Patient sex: M
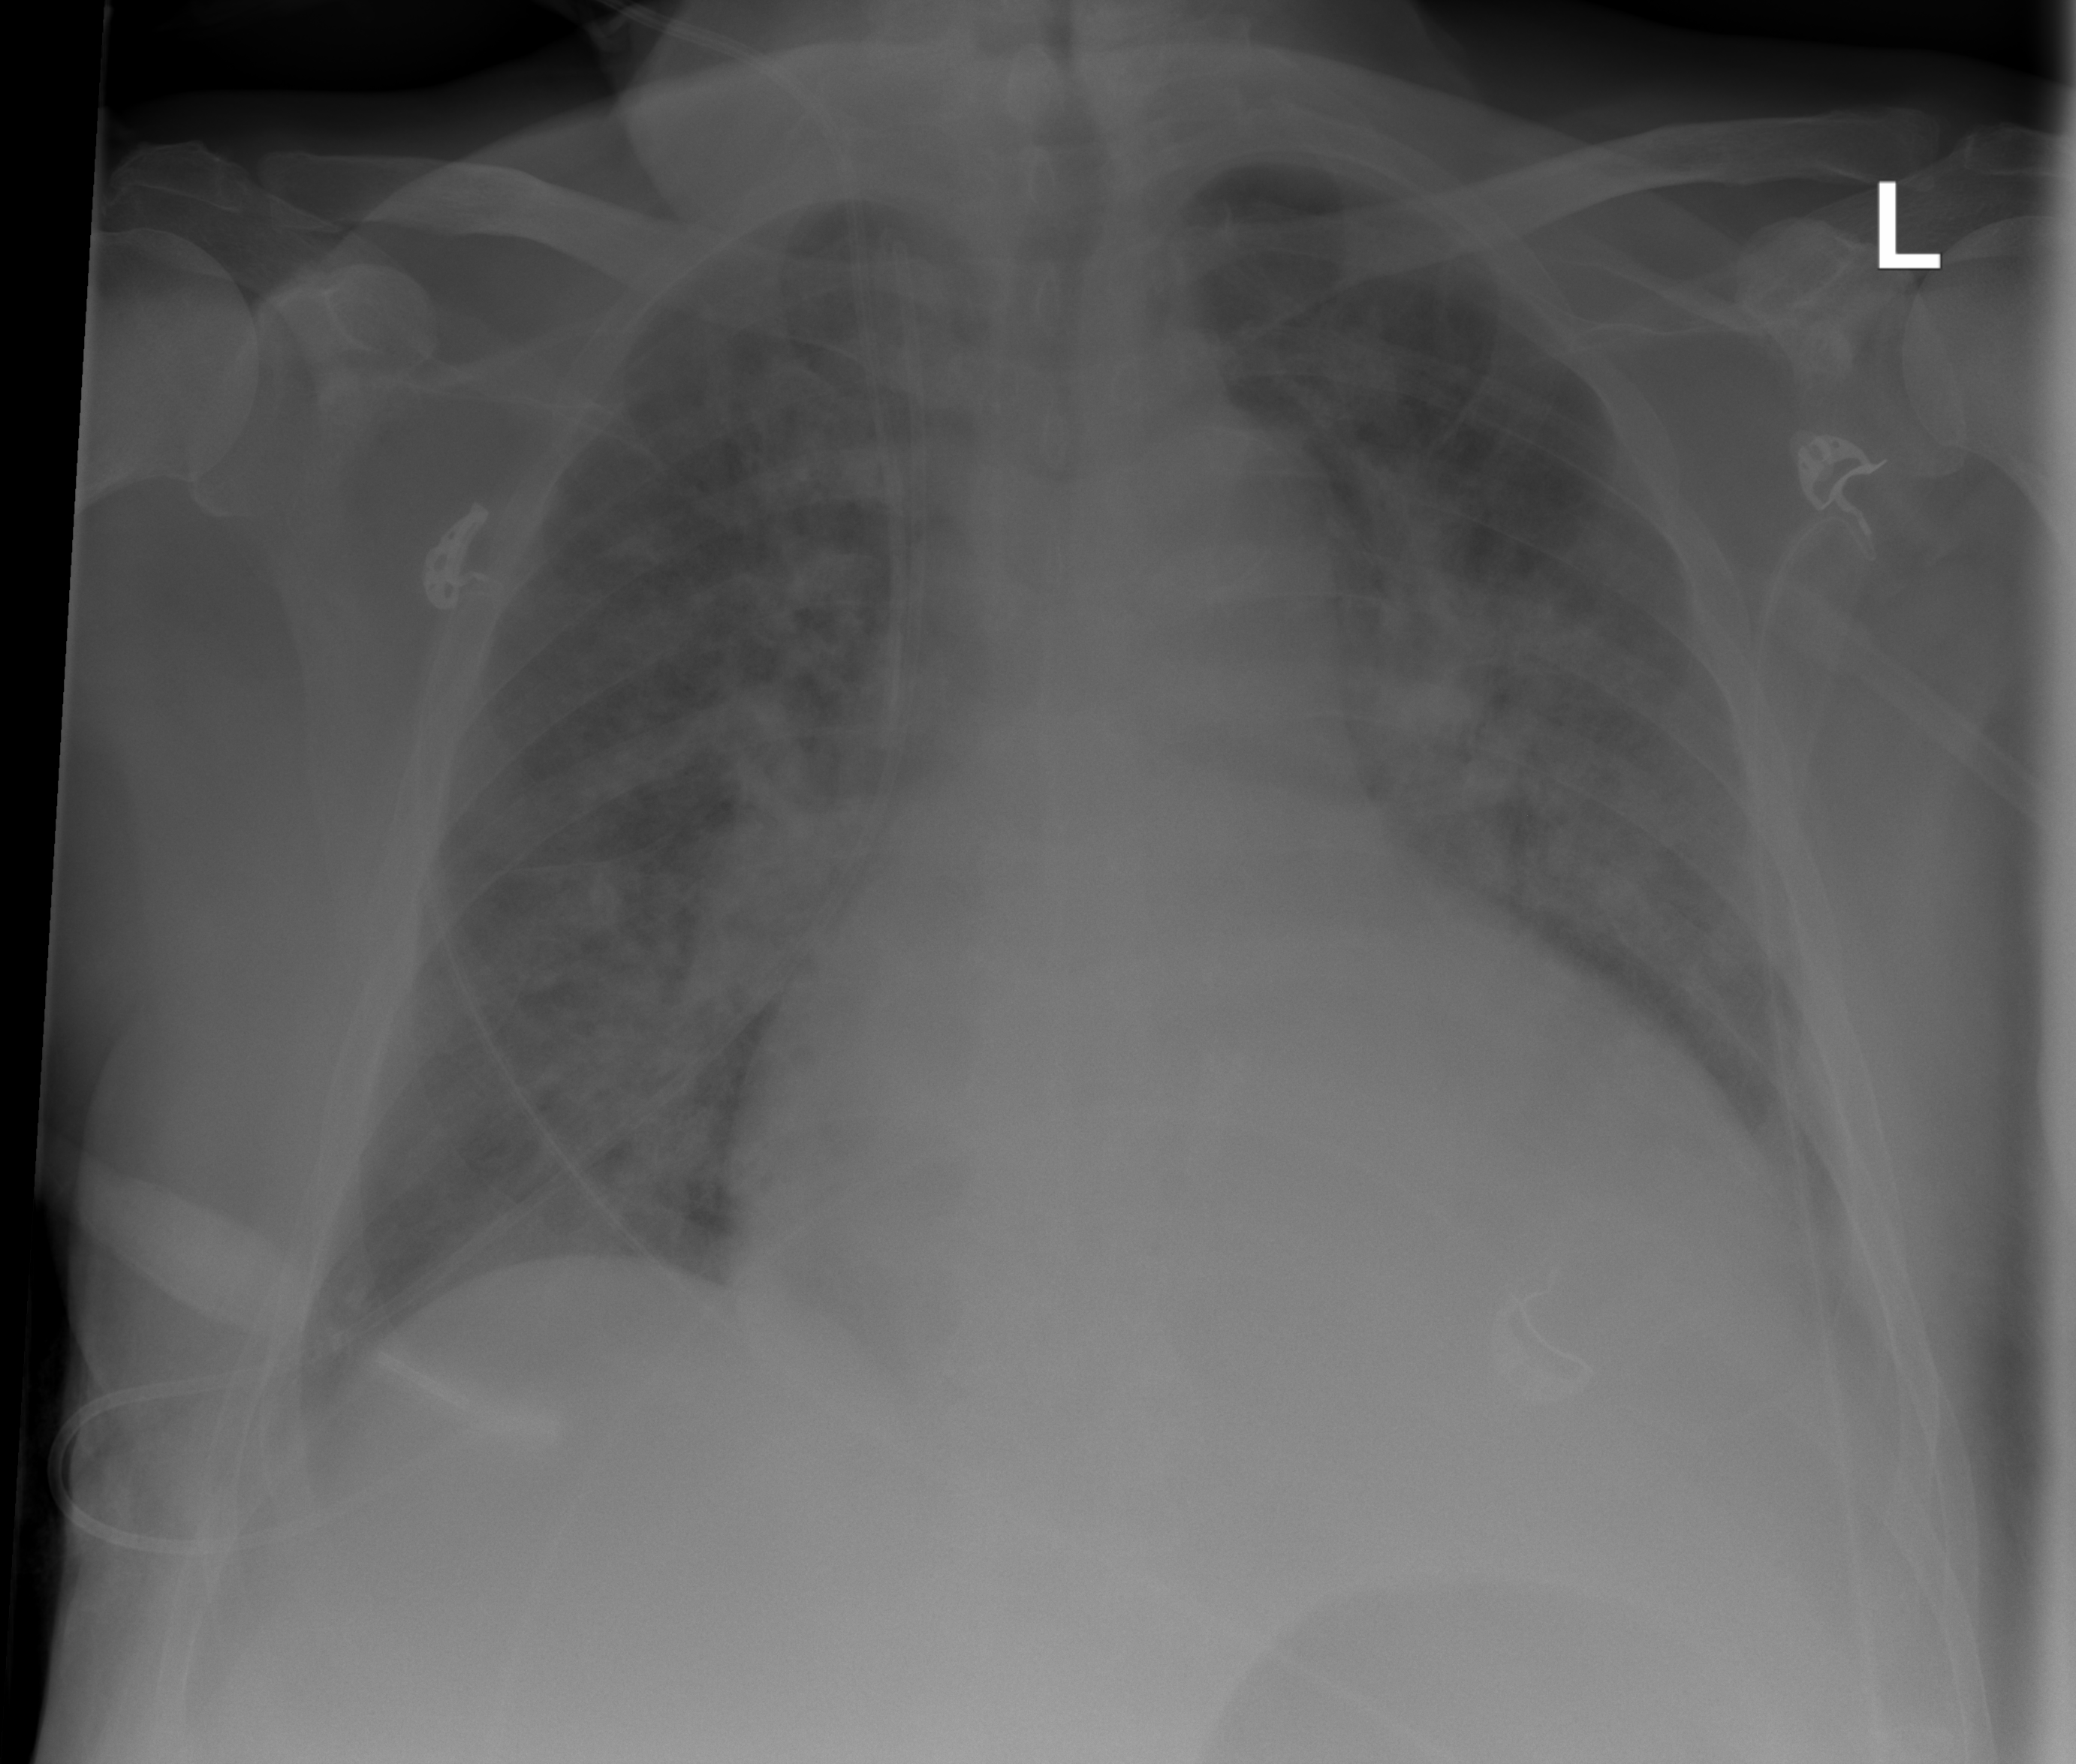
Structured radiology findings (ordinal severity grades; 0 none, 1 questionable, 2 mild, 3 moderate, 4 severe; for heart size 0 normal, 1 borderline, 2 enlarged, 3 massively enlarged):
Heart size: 2
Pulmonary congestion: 2
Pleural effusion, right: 0
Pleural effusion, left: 2
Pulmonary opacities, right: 2
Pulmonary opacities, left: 2
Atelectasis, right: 2
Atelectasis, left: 2